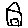
Label: house